Brain MRI, t1w sequence, axial 2D slice.
Patient: age 52, sex F, weight 75 kg, height 1.65 m
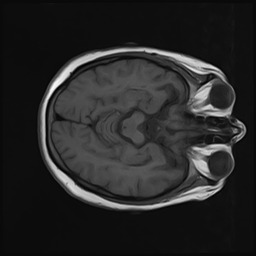